Question: I have a few models that look like this:
'''
class System(models.Model):
'''Defines a system'''
system_desc = models.CharField('System Name', max_length=50)
class SystemGroup(models.Model):
'''Groups within a 'System' (ie. Customers, regions, divisions, etc. '''
group_desc = models.CharField('Group Name',max_length=25)
system = models.ForeignKey(System)
class QueryData(models.Model):
'''Queries related to a 'System' (ie. Active users against System1, Orders today in system2, etc. '''
qry_desc = models.CharField('Query Description', max_length=50)
system = models.ForeignKey(System)
class UserDashboard(models.Model):
'''User specific Dashboard '''
user = models.ForeignKey(User)
board_name = models.CharField('Dashboard Name', max_length=50)
class UserDashboardGroup(models.Model):
'''Groups on the dashboard (ie. 'System 1's Key Indicators', 'System 2's Hot Sheet', etc. '''
group_desc = models.CharField('Group Display Title', max_length=50)
user = models.ForeignKey(User)
dashboard = models.ForeignKey(UserDashboard)
system = models.ForeignKey(System)
system_group = models.ForeignKey(SystemGroup)
class UserGroupQuery(models.Model):
'''Queries that run in a specific group on the dashboard (ie. Within 'System 1's Key Indicators, we run queries for active users today, orders in the last hour, etc. '''
user = models.ForeignKey(User)
dashboard = ChainedForeignKey(UserDashboard, chained_field='user', chained_model_field='user', show_all=False, auto_choose=True)
user_dashboard_group = ChainedForeignKey(UserDashboardGroup, chained_field='dashboard', chained_model_field='dashboard')
query = models.ForeignKey(QueryData)
'''
I am having problems with the very last part of this. I want to restrict the 'query' that appears in a admin page based on the selected 'user_dashboard_group'. I'm not sure how I can do this, based on my current models though. 'query' and 'user_dashboard_group' both have a foreign key to 'System', but not to each other. To get this though, I'd have to get the 'user_dashboard_group''s 'system' and then use that to filter the 'QueryData'. How can I do this?
I'm adding in a picture to (hopefully) describe a little better what I want to do.
In step 1, the user inputs a name for this group of queries. This group is associated with a system (#2) and a predefined group within the system (#3) (think of #3 as a 'customer' or a 'region', etc and #1 and #3 are NOT the same thing, despite the similar naming). They then select 'Save and Continue editing' on this inline form and the drop down at step 4 becomes populated with information from the above form. Once step #4 has a selection made, I want #5 to populate with data only from the associated system. Since #2 contains this information, I am hoping it is fairly easy to do this, but I can't figure out the chaining.

I also realized that I didn't mention I was using <URL>
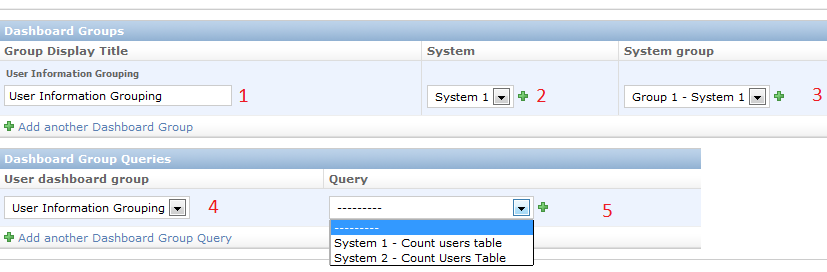
Answer: I have never worked with django-smart-selects, but following the docs, I would expect
'''
query = models.ChainedForeignKey(QueryData,**kwargs)
'''
instead of
'''
query = models.ForeignKey(QueryData)
'''
since you want the options in query depend on the other selections. Is that understanding correct? If so, it was only about defining the right **kwargs.
For **kwargs, I would propose something like this
'''
chained_field='query', chained_model_field='user_dashboard_group__system__query_set__query'
'''
assuming that the fields name is 'system in both cases.
I am pretty sure that this describes the relationship correctly. I am just not sure, if django-smart-selects supports that syntax.